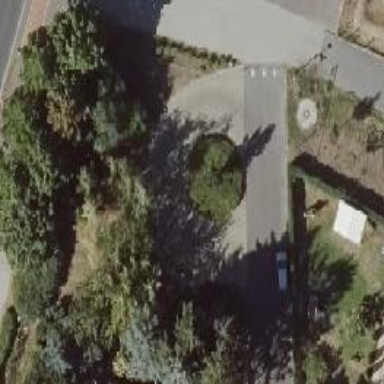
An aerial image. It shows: Residential road with no sidewalk.